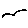
Label: bird